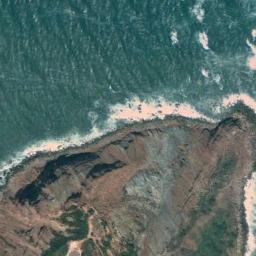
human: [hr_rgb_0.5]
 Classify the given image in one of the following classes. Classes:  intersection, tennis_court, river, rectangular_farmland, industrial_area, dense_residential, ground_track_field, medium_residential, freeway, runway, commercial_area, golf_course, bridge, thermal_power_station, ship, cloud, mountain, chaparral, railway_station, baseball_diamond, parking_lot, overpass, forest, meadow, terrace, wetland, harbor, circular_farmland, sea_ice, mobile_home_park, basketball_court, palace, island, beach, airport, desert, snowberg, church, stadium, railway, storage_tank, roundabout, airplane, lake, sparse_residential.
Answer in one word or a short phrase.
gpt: beach